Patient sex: M
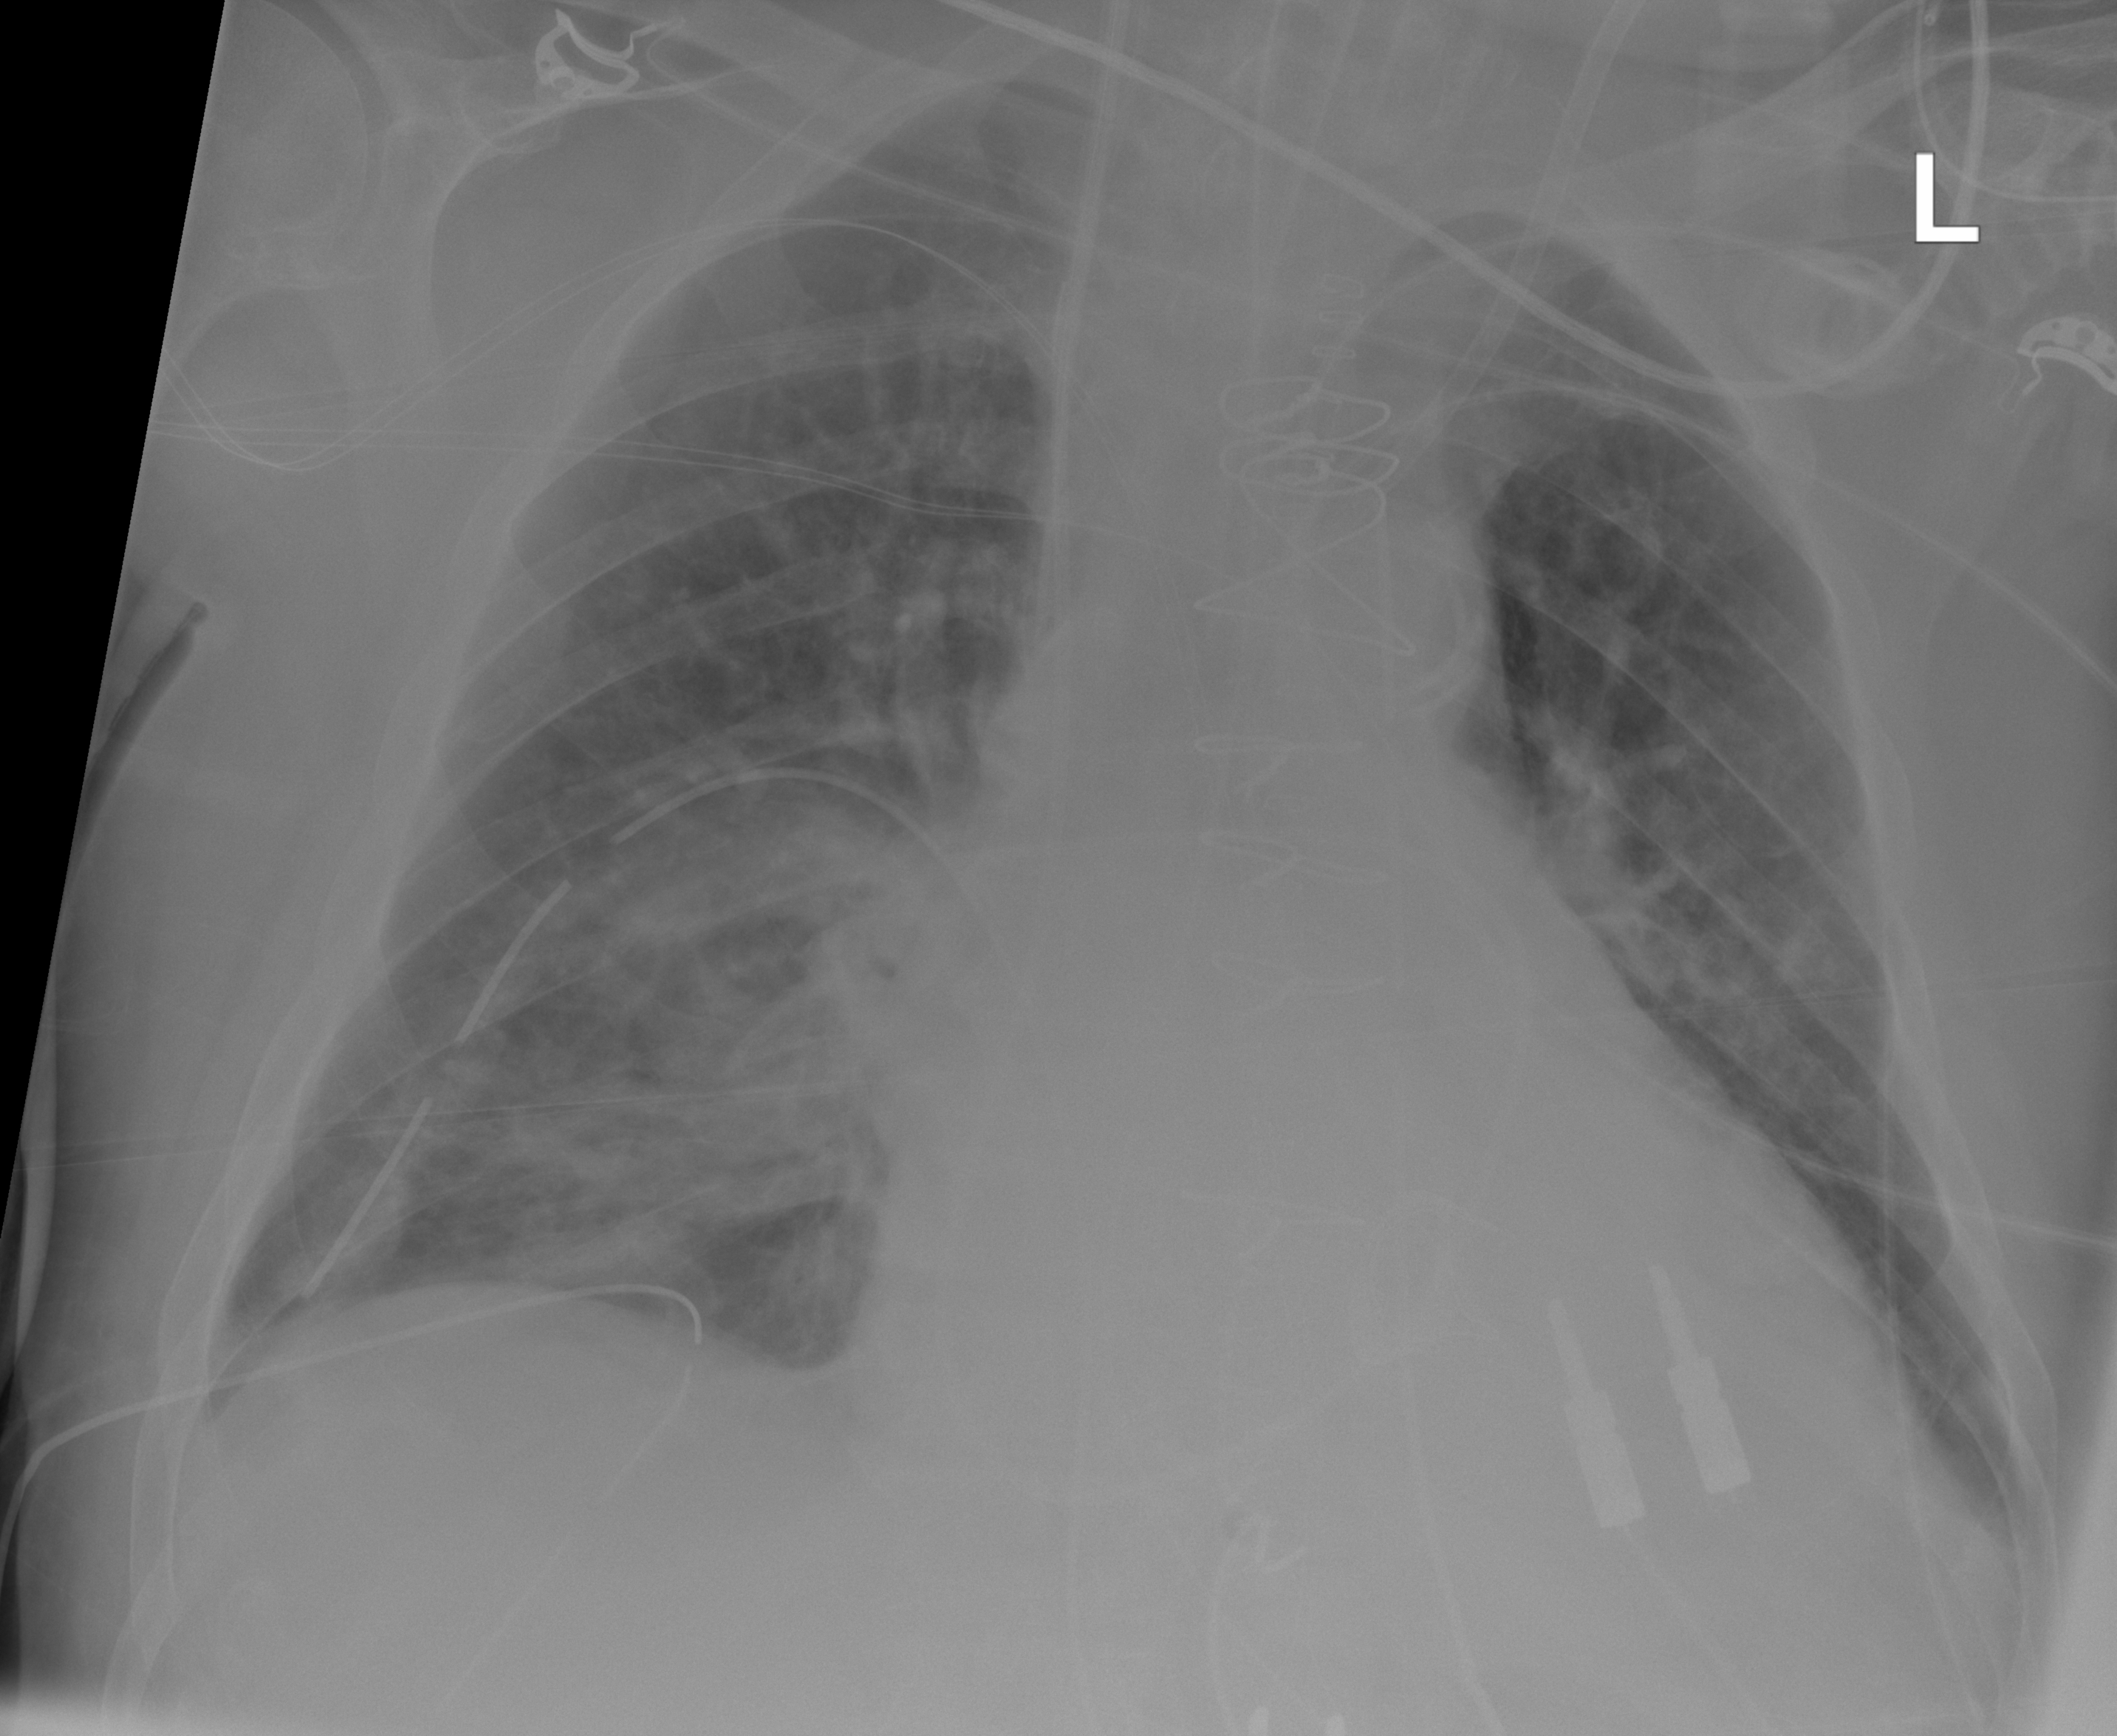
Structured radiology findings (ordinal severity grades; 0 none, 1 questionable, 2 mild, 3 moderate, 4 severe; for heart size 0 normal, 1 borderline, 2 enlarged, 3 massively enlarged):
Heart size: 2
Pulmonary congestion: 2
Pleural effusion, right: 0
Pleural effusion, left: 0
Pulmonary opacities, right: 3
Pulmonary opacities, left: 2
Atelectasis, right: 3
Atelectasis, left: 0